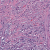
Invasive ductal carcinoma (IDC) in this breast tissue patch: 1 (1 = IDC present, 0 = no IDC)